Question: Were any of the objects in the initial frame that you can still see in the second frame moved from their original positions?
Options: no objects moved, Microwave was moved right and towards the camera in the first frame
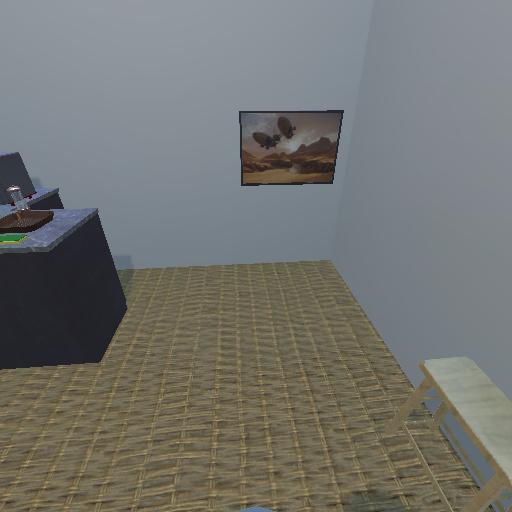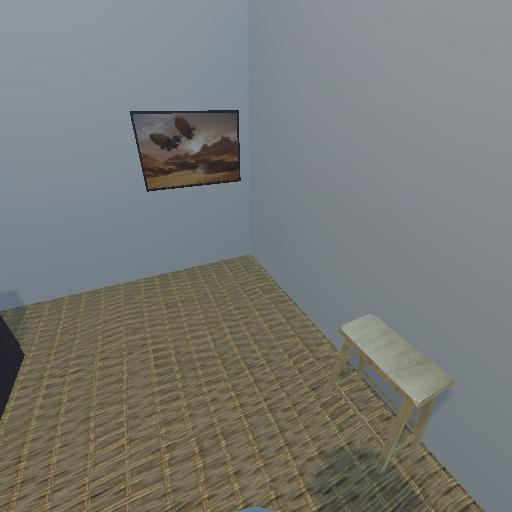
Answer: no objects moved